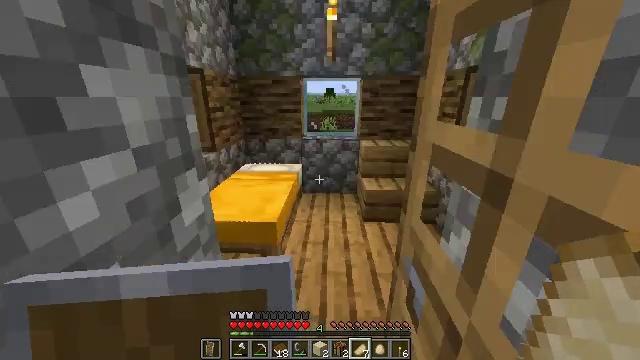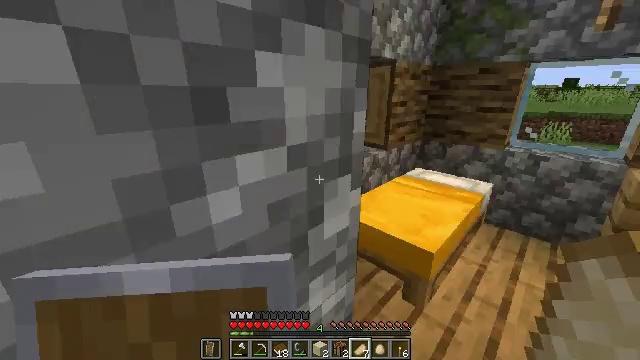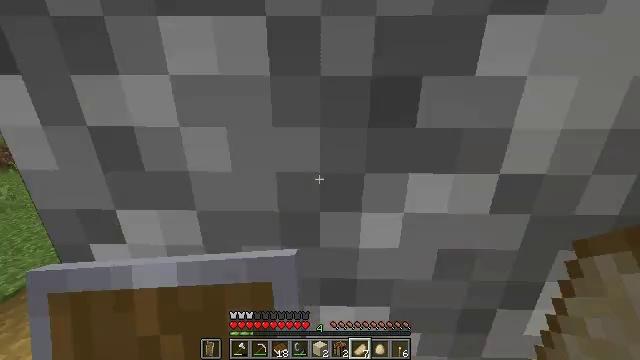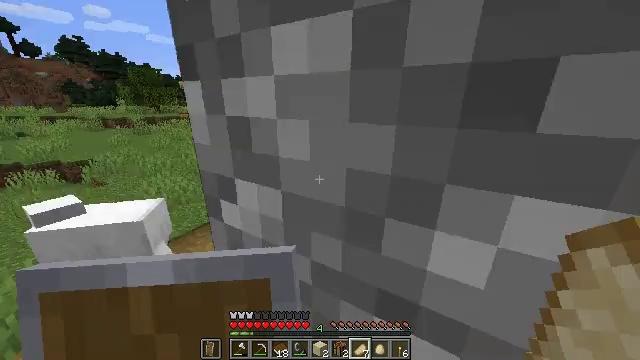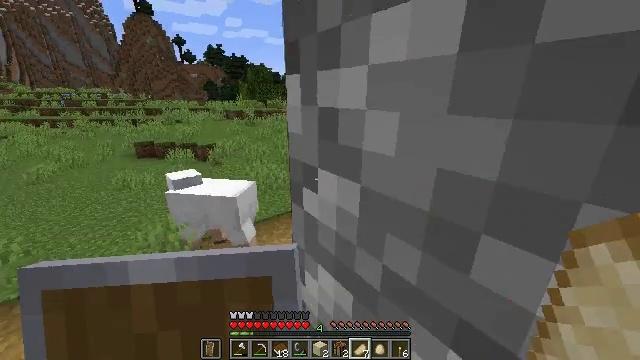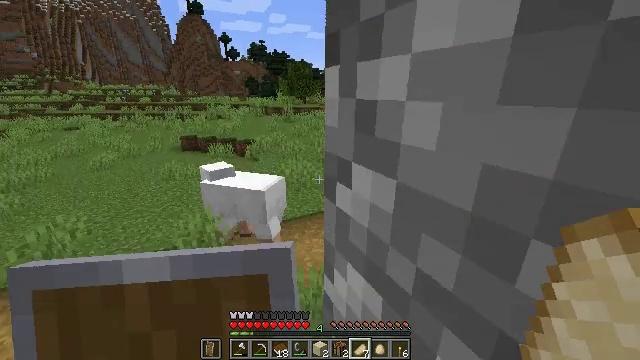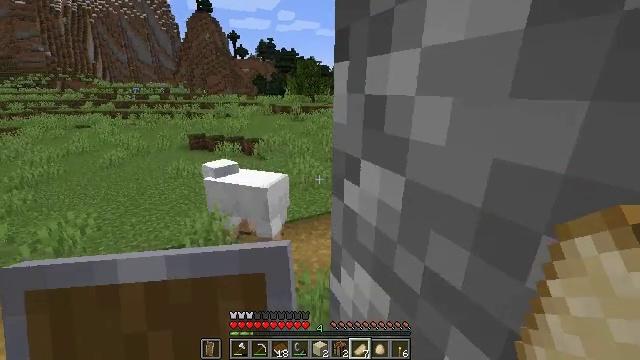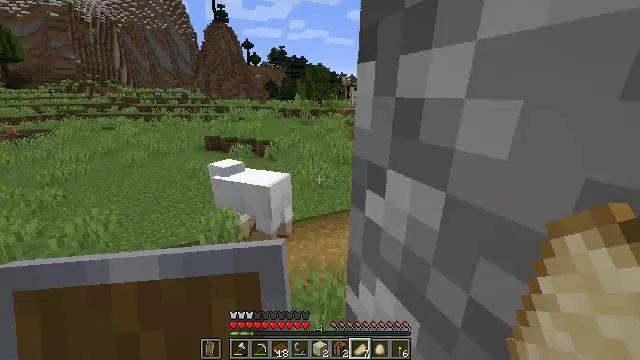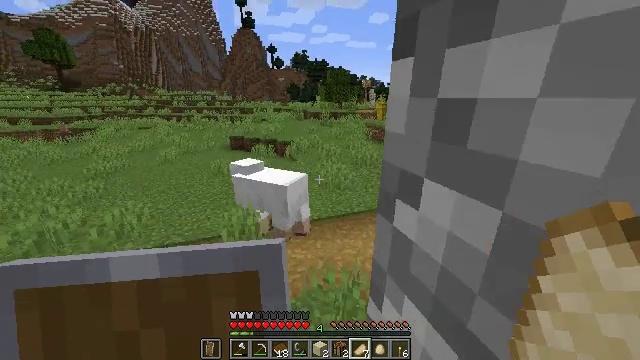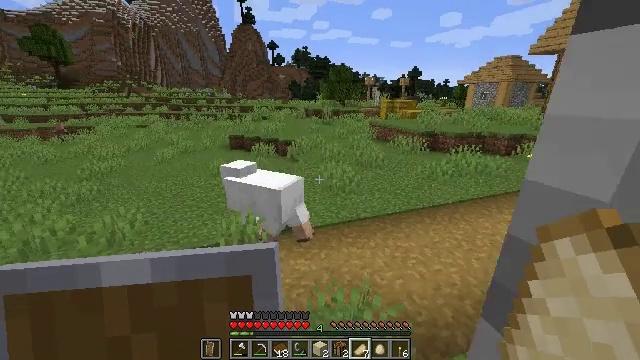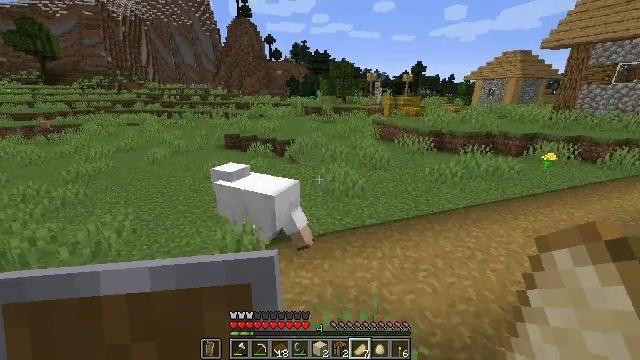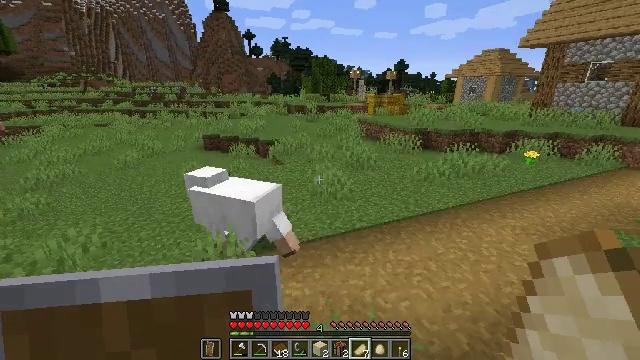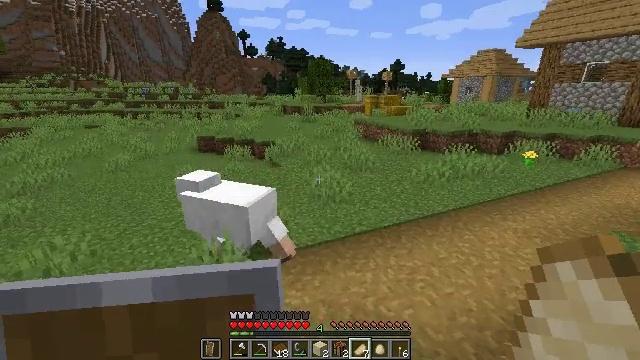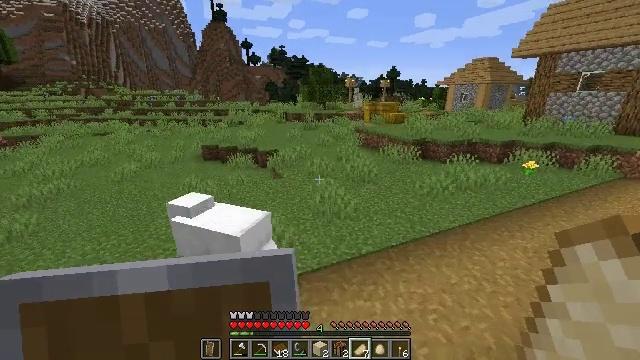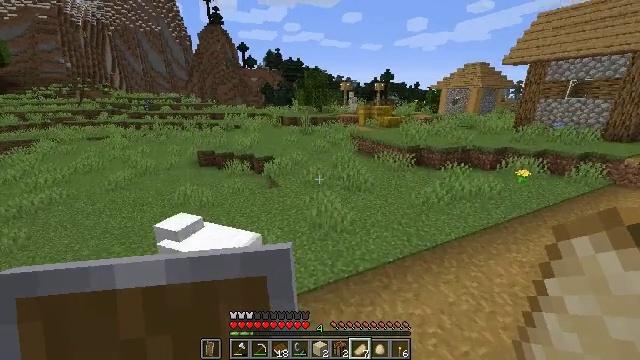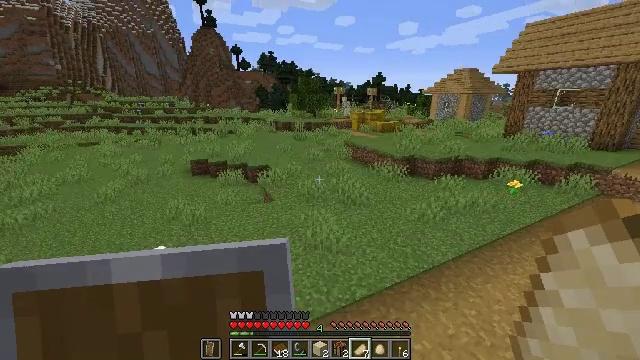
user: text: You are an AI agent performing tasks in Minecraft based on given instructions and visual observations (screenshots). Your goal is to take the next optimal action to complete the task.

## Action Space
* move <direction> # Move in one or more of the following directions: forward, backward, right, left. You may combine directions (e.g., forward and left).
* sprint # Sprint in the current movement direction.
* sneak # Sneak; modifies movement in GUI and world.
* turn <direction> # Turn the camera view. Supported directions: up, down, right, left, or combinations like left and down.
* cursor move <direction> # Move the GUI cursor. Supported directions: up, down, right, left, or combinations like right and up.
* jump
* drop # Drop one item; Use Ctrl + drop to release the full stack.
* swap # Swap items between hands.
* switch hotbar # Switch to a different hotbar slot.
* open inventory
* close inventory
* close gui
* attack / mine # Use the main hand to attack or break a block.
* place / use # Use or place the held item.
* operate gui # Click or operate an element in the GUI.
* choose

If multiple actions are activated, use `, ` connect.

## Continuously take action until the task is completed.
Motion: motion action
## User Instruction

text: Harvest beetroots from the farm.
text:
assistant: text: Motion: move forward, sprint, turn left
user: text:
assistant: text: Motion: move forward, turn left
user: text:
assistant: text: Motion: turn left
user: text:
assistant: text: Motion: turn left
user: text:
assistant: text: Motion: turn left
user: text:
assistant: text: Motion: turn left
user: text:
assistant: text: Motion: move forward, turn left
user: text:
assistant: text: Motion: move forward, sprint, turn left
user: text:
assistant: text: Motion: move forward, sprint
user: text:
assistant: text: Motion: move forward, sprint
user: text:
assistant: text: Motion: move forward, sprint, turn right
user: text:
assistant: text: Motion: move forward, sprint
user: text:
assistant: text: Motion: move forward, sprint, jump
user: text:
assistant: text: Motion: move forward, sprint, turn right, jump
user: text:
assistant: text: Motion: move forward, sprint, turn right, jump
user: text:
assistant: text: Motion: move forward, sprint, jump
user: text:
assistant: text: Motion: move forward, sprint, jump
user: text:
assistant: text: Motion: move forward, sprint, jump
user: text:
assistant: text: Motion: move forward, sprint, jump
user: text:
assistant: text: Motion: move forward, sprint, jump
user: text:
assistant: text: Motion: move forward, sprint, jump
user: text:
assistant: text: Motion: move forward, sprint, turn left and up, jump
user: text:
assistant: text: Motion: move forward, sprint, turn left, jump
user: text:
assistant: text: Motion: move forward and move left, sprint, turn left, jump
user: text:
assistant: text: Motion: move forward and move left, sprint, turn left and up, jump
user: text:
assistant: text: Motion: move forward, sprint, jump
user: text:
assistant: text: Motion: move forward, sprint, jump
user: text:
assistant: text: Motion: move forward, sprint, jump
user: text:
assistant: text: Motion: move forward, sprint, jump
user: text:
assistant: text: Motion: move forward, sprint, turn left, jump